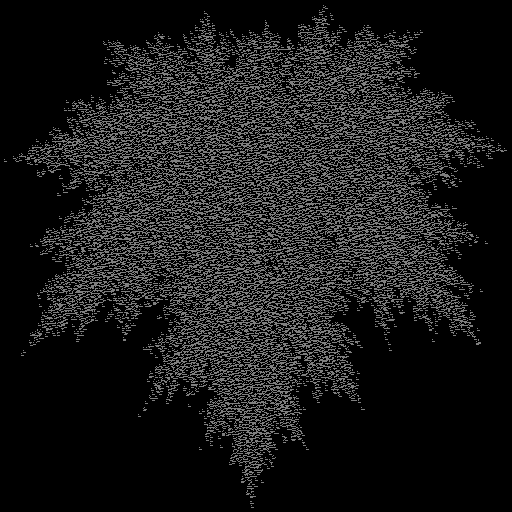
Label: maple_leaf